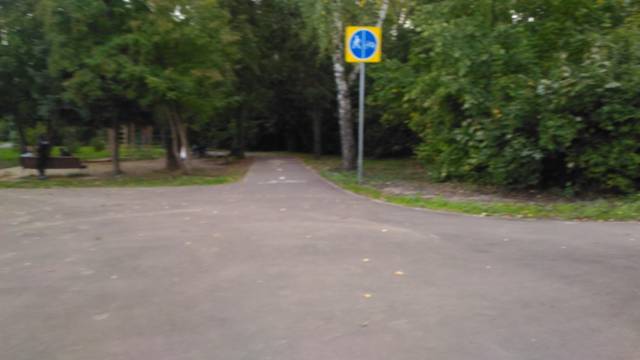
Region: Russia
Coordinates: 54.33, 48.407